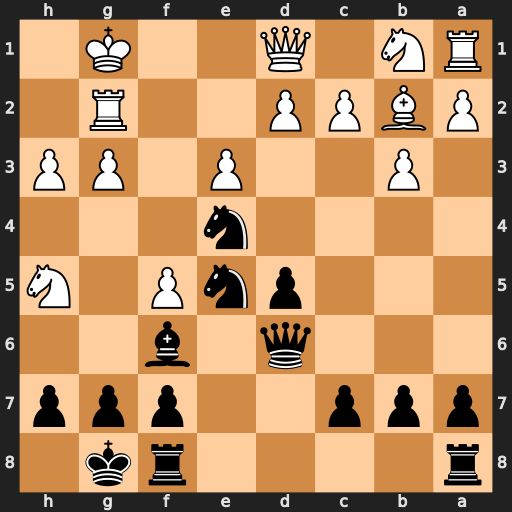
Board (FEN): r4rk1/ppp2ppp/3q1b2/3pnP1N/4n3/1P2P1PP/PBPP2R1/RN1Q2K1
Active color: b
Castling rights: -
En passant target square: -
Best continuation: Nf3+ Qxf3 Bxb2